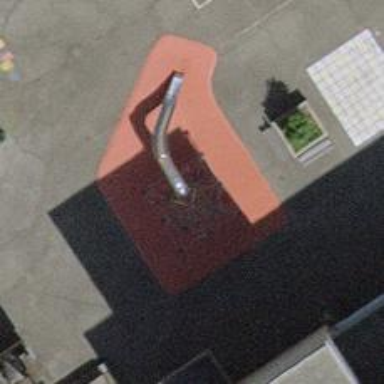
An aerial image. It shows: Playground area for leisure activities on the land.